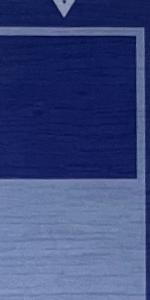
Label: Empty